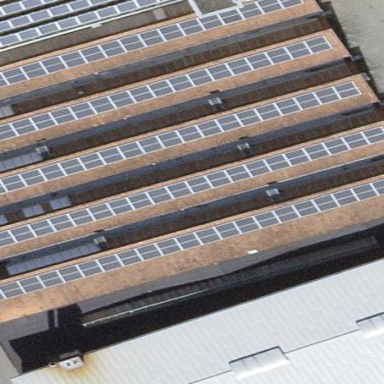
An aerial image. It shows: Solar power generator utilizing photovoltaic technology with solar photovoltaic panels.